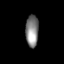
Tissue: lung
Cell type: Epithelial cells
Senescence score: 0.1715
Nuclear area (px): 403
Mean DAPI intensity: 132.821